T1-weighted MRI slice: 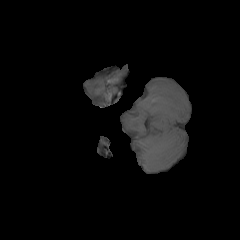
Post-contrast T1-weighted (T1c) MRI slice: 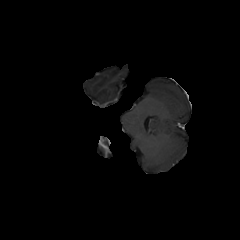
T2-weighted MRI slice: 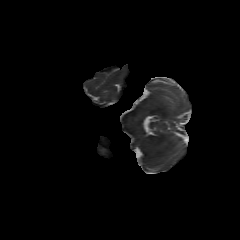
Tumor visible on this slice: no